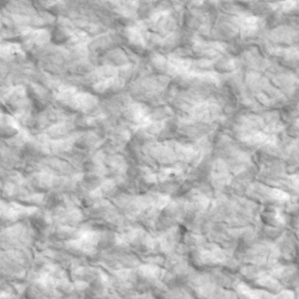
Label: non_frost